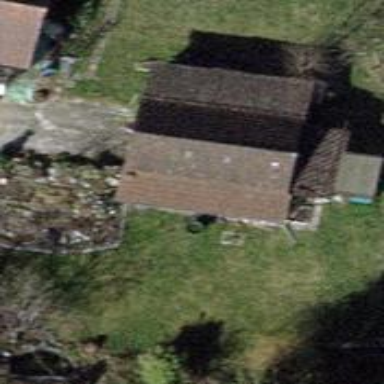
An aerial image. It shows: Hut.